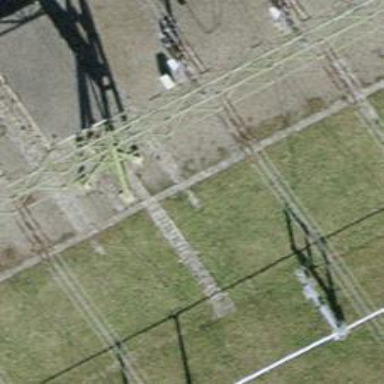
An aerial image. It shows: Bay where power lines run through.